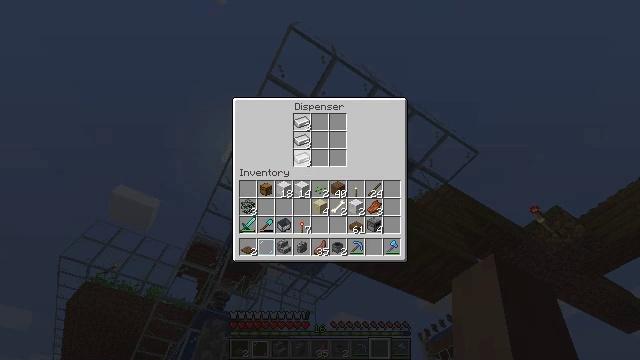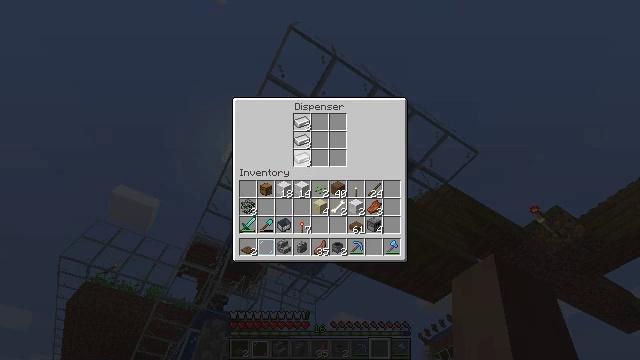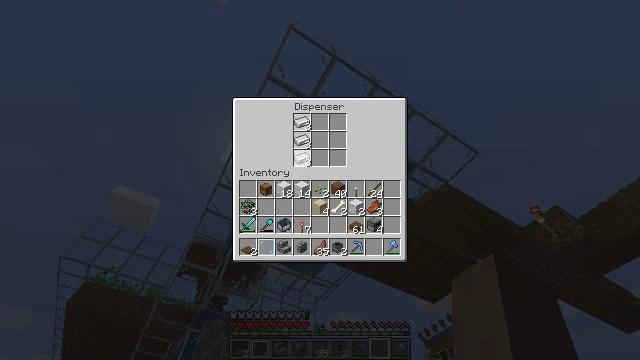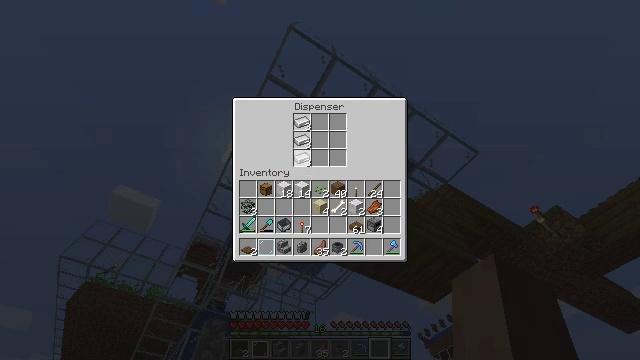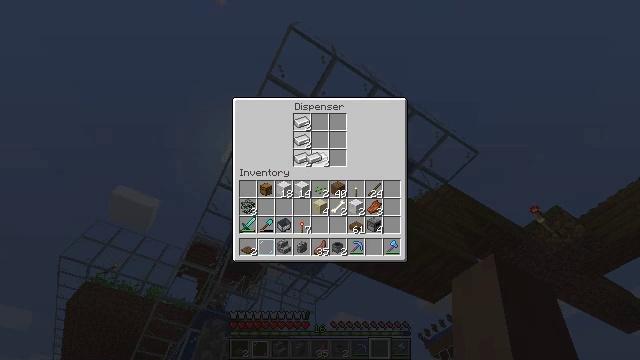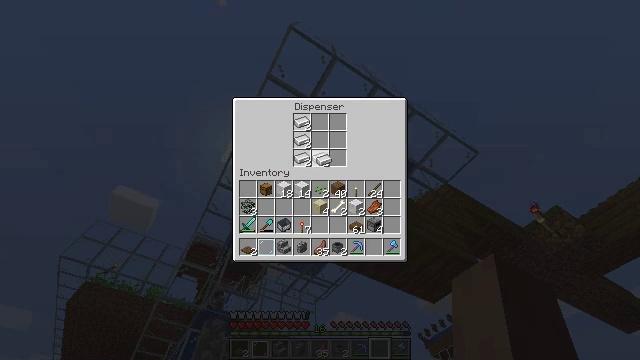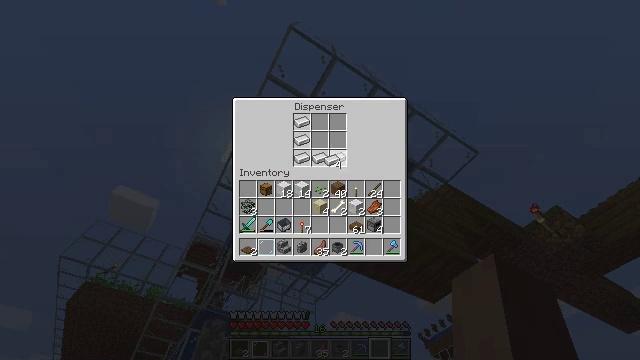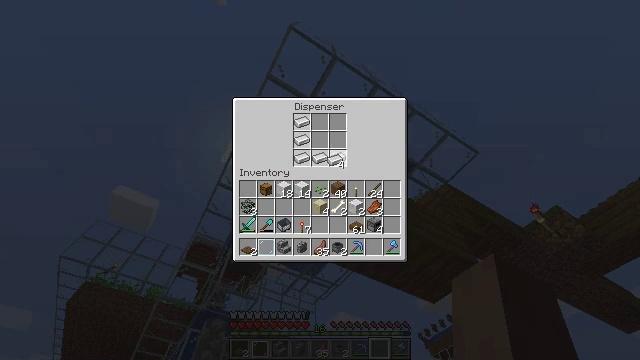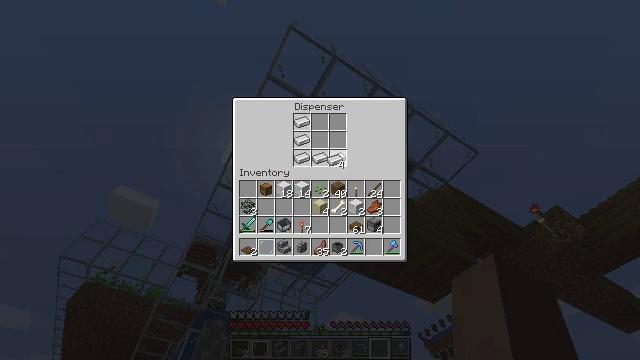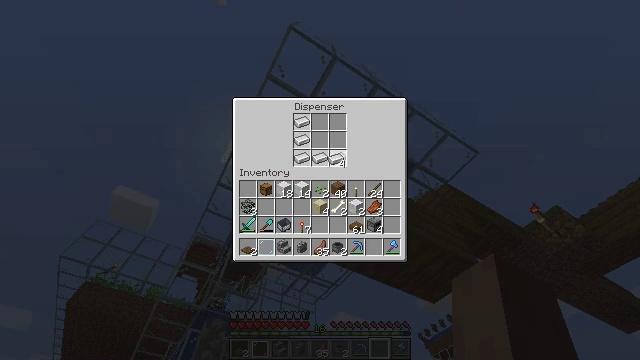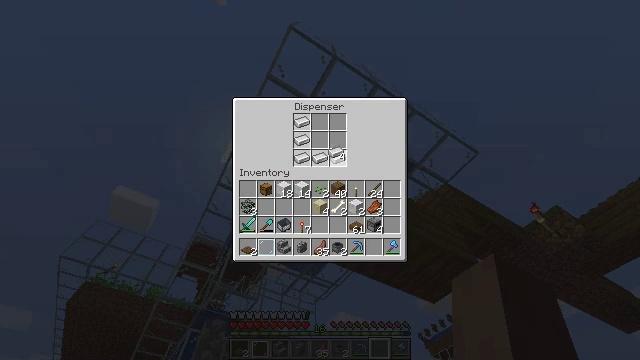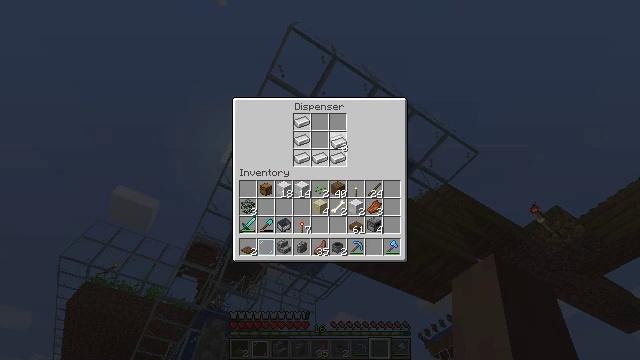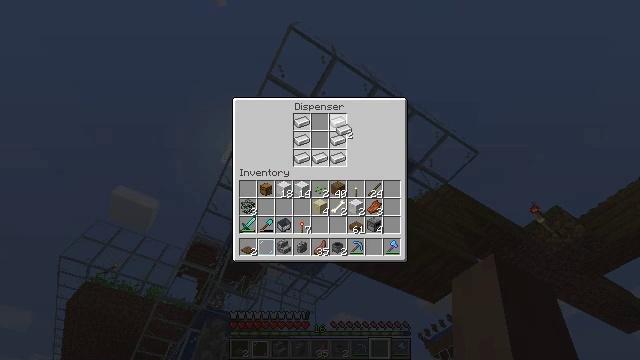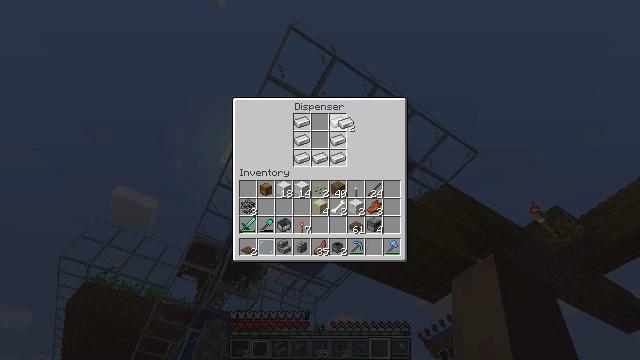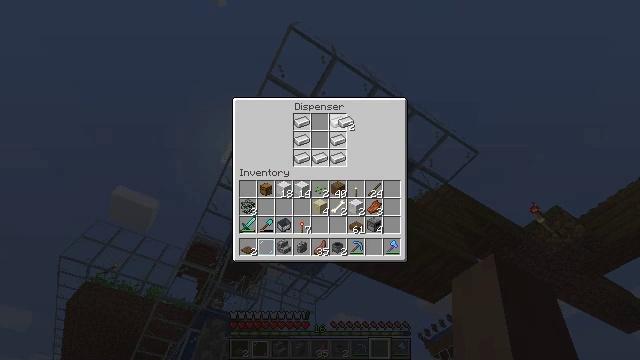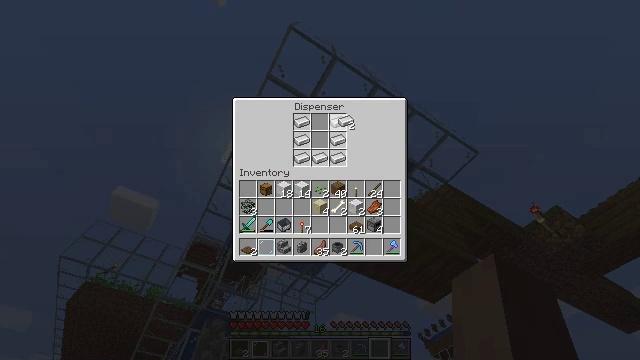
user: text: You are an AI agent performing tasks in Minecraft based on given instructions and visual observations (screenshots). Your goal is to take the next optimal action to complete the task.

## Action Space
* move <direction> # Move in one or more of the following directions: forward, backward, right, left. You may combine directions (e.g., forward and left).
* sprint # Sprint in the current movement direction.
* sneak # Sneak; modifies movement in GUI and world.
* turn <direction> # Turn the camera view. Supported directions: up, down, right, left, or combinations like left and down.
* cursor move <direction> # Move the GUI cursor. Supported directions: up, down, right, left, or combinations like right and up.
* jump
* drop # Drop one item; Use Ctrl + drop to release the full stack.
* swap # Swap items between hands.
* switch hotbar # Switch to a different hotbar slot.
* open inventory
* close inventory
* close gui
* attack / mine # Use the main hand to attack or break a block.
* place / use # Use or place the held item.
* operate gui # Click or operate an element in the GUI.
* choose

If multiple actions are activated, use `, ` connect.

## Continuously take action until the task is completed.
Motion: motion action
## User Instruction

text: Use iron ingots at the crafting table to make a minecart.
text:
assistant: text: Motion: sneak, operate gui
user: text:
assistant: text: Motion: sneak, operate gui
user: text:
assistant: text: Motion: sneak, operate gui
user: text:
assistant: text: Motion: sneak, cursor move right, operate gui
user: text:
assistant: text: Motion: sneak, cursor move right, operate gui
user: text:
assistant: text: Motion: sneak, cursor move right, operate gui
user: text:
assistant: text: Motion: sneak, operate gui
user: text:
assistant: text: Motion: sneak, operate gui
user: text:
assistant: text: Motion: sneak, operate gui
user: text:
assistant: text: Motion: sneak, cursor move up, operate gui
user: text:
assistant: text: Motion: sneak, cursor move up, operate gui
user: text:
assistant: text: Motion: sneak, cursor move up, operate gui
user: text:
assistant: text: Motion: sneak, cursor move up, operate gui
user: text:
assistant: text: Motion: sneak, operate gui
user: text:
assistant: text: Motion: sneak, operate gui
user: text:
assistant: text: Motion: sneak, operate gui
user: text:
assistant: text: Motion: sneak, operate gui
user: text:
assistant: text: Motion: sneak, operate gui
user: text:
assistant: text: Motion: sneak, operate gui
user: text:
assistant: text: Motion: sneak, operate gui
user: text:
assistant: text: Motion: sneak
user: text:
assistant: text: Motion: cursor move right and down
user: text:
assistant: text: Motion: cursor move right and down
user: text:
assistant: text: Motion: cursor move down
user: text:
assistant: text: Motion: cursor move down
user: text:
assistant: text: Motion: no_op
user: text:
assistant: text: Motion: no_op
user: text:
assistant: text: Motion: no_op
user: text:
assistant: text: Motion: cursor move right
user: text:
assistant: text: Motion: no_op